Aerial crown-view tile of a tropical tree (Barro Colorado Island, Panama), acquired 20240611:
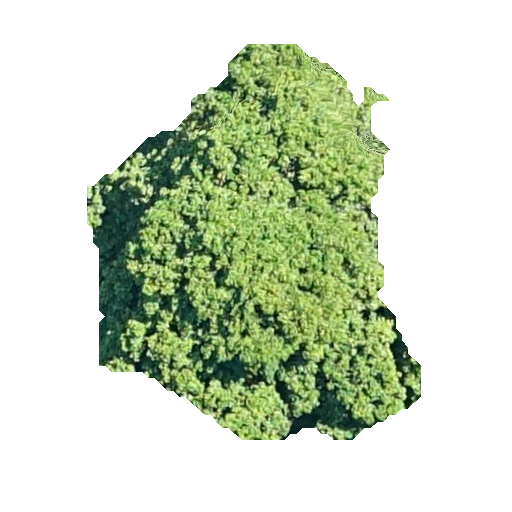
Species: Prioria copaifera
GBIF accepted scientific name: Prioria copaifera
Crown area: 144.492 m²